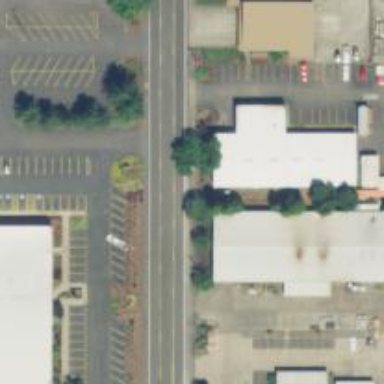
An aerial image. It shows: Tertiary road with sidewalk on the left.